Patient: sex M, age 72
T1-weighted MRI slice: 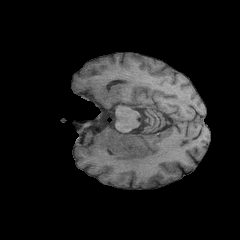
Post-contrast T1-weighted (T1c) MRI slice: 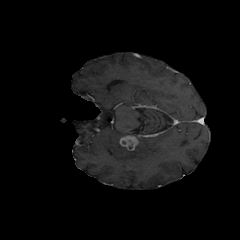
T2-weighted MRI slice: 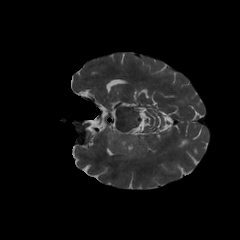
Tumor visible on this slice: yes
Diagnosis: Glioblastoma, IDH-wildtype
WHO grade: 4